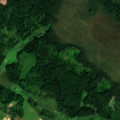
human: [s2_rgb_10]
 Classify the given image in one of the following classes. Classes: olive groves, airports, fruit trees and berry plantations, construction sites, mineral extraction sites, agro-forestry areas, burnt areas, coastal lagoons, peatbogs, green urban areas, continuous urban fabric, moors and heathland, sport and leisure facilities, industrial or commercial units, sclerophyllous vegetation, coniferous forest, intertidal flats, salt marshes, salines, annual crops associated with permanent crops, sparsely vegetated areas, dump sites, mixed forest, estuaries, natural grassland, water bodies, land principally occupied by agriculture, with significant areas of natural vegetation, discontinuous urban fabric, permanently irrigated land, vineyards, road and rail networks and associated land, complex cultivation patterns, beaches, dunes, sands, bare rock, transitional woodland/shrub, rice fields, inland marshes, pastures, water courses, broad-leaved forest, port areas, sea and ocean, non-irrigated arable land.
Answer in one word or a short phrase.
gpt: pastures, complex cultivation patterns, land principally occupied by agriculture, with significant areas of natural vegetation, broad-leaved forest, mixed forest, transitional woodland/shrub, peatbogs